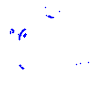
Particle: pion